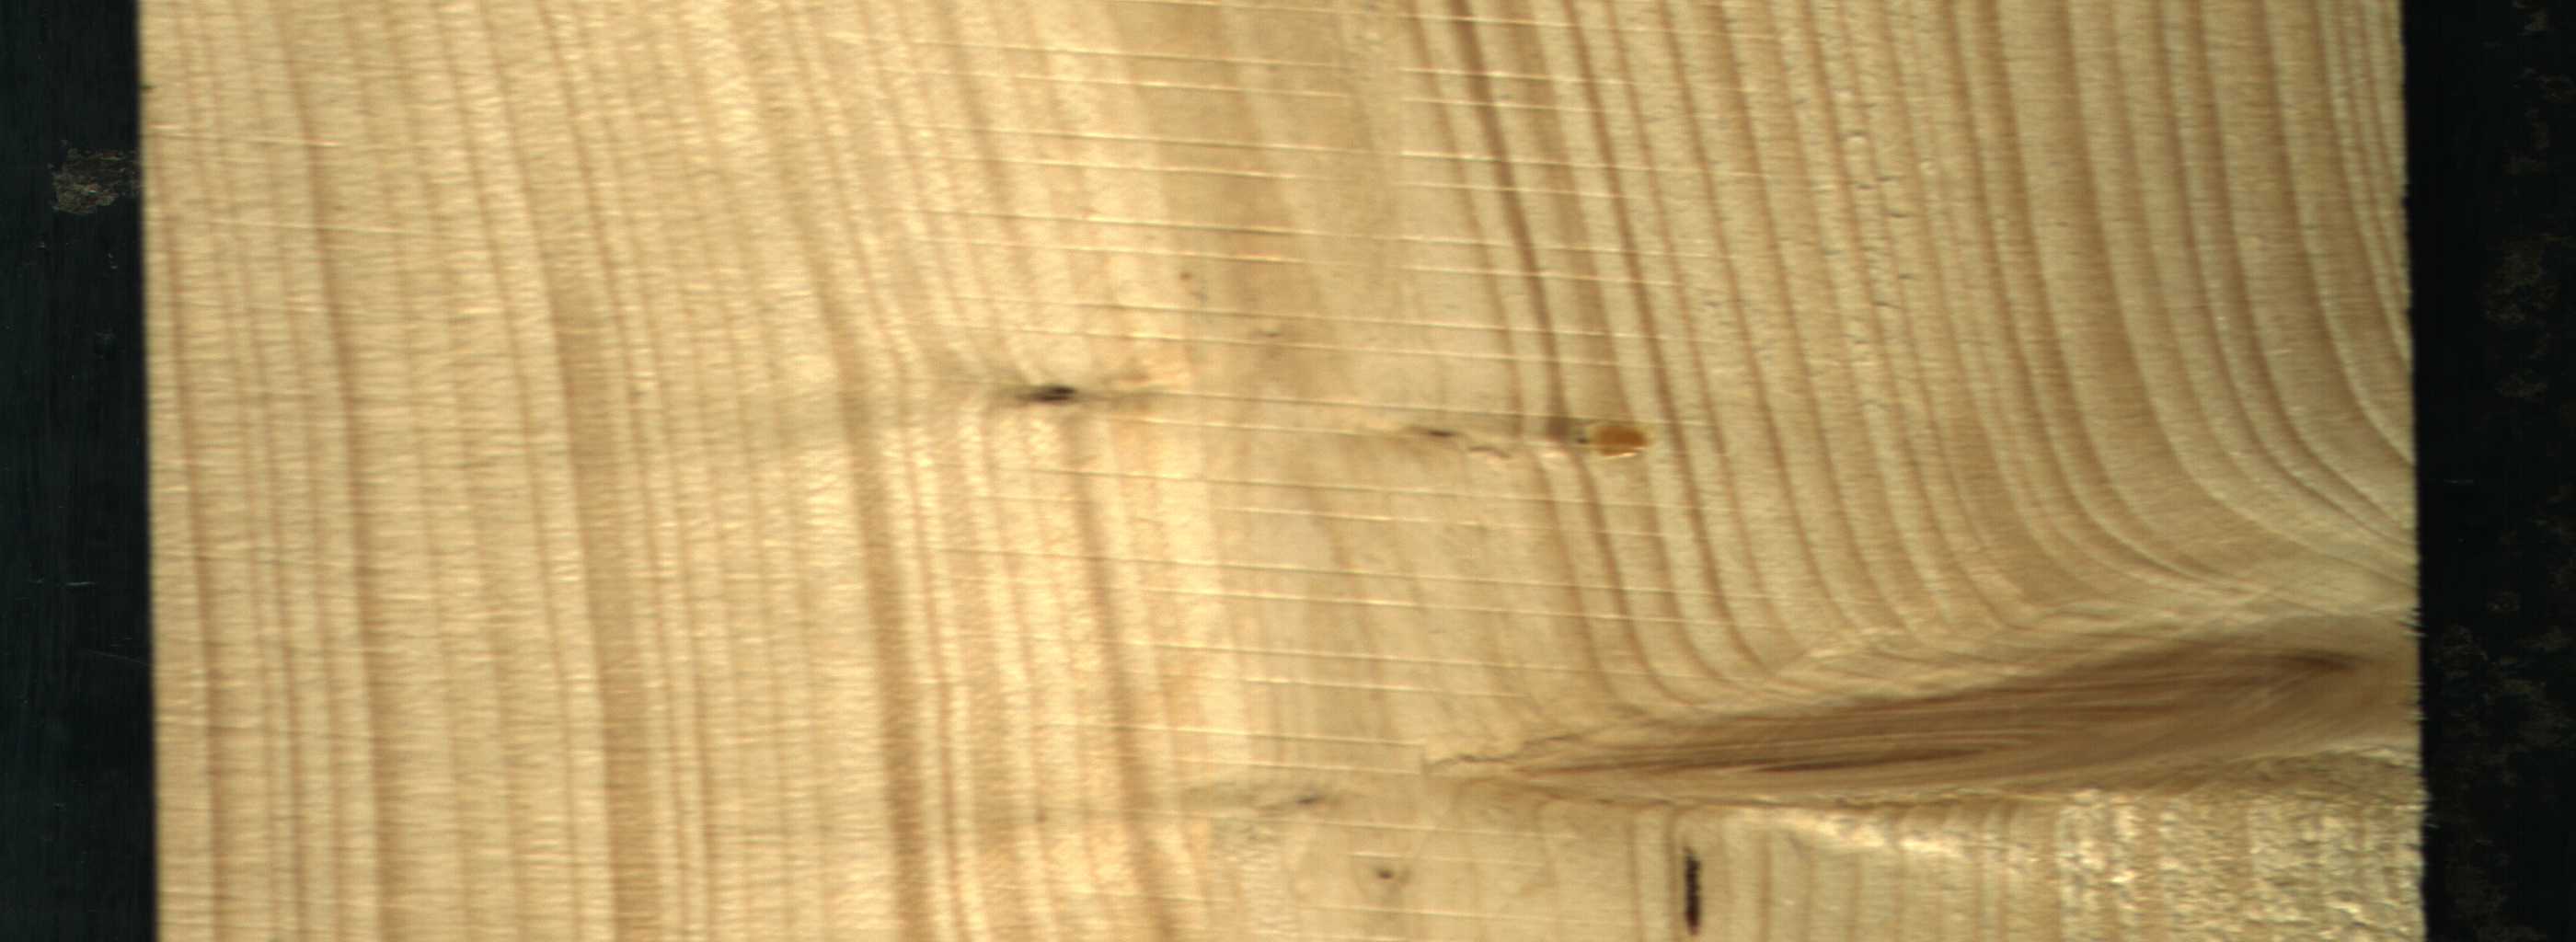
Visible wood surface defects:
resin
resin
Dead_Knot
Live_Knot